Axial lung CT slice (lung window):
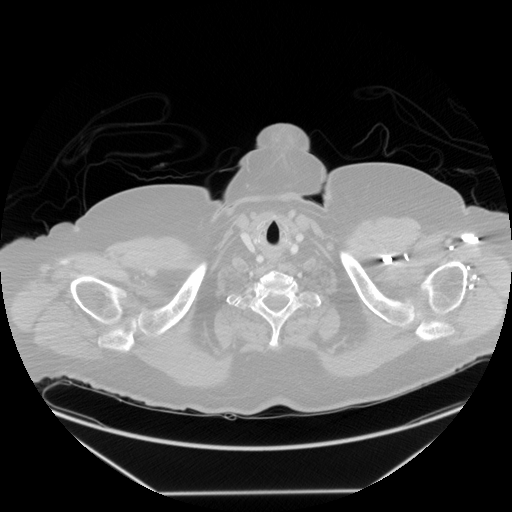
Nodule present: no